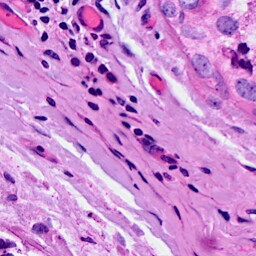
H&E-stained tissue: Breast